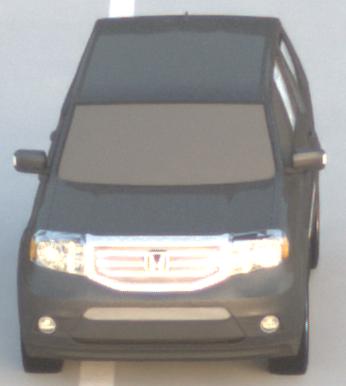
Make: Honda
Model: Pilot
Detailed model: Gen. 2 Facelift
Model produced from: 2012
Model produced until: 2015
Doors: 5
Color: gray
Road condition: dry road
Daytime: sunrise or sunset
Contrast: low contrast